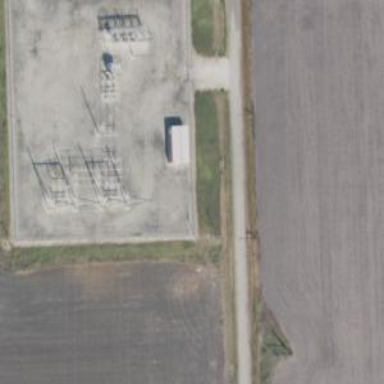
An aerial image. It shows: There is distribution substation enclosed by fence.